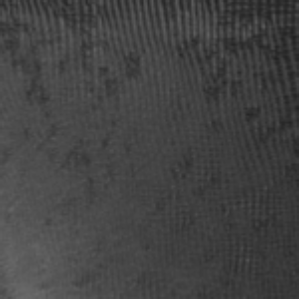
Label: frost